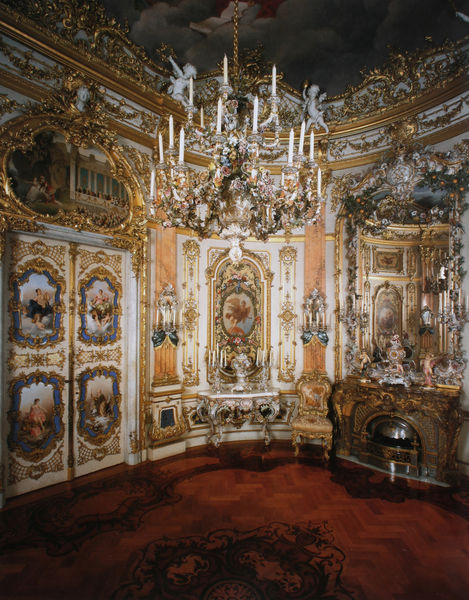
Titel: Porzellankabinett im Schloss Herrenchiemsee
Künstler: Julius Hofmann
Standort: Herrenchiemsee
Institution: Schloss Herrenchiemsee
Schlagwörter: blau, gemälde, schatten, weiß, gelb, landschaft, menschen, stadt, blumen, braun, bunt, hell, holz, lampe, licht, marmor, raum, stuhl, tisch, tür, zimmer, rot, schloss, muster, ornament, wand, barock, rahmen, silber, innenraum, möbel, spiegel, spiegelung, boden, gold, interieur, reich, sessel, decke, innen, rokoko, rosa, kamin, oval, engel, keramik, bilder, ecke, rahmung, ansicht, türen, parkett, türe, saal, figuren, salon, floral, verzierung, wandgemälde, kerze, tischchen, kerzen, kronleuchter, leuchter, lüster, stuck, plastik, foto, fotografie, photographie, wände, eingang, burg, altar, intarsien, girlanden, photo, fries, nippes, kerzenhalter, kerzenleuchter, skulpturen, kristall, farbfoto, fresken, historismus, reichtum, kassetten, deckengemälde, fresko, golden, prunk, teuer, meissen, bemalung, putti, szenen, aufnahme, kostbar, vertäfelung, deckenmalerei, tafeln, prächtig, prunkvoll, wandtäfelung, herrenchiemsee, tapeten, konsoltisch, raumecke, aufnhame, poruellan, deckengemäldde, erimitage